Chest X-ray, PA view. Patient: 33 years old, sex F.
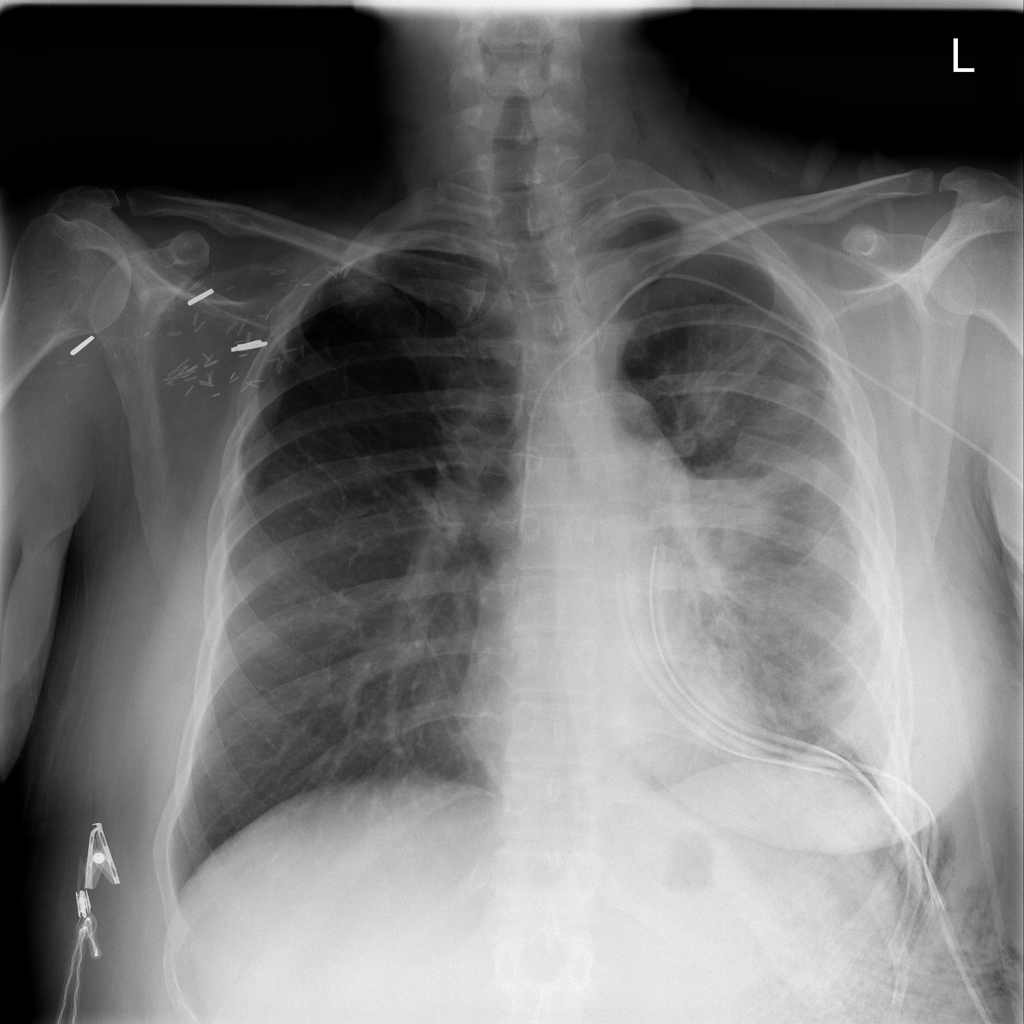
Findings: Emphysema, Mass, Nodule, Pneumothorax